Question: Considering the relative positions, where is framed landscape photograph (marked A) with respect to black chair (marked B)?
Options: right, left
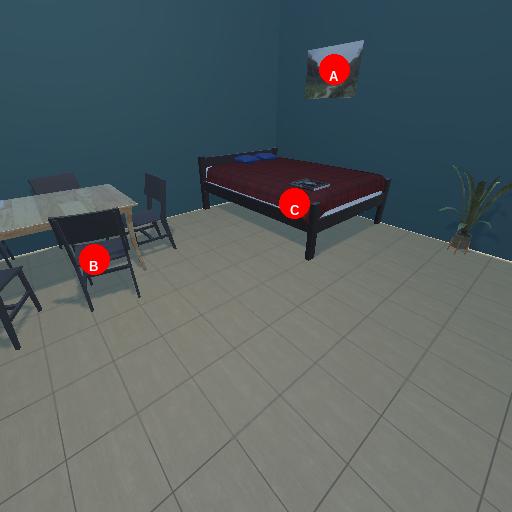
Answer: right